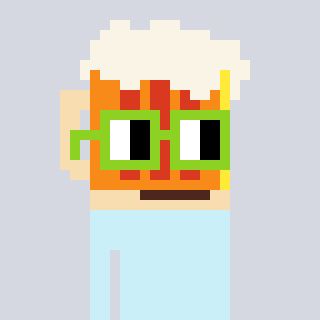
a pixel art character with square light green glasses, a beer-shaped head and a green-colored body on a cool background